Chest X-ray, PA view. Patient: 47 years old, sex M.
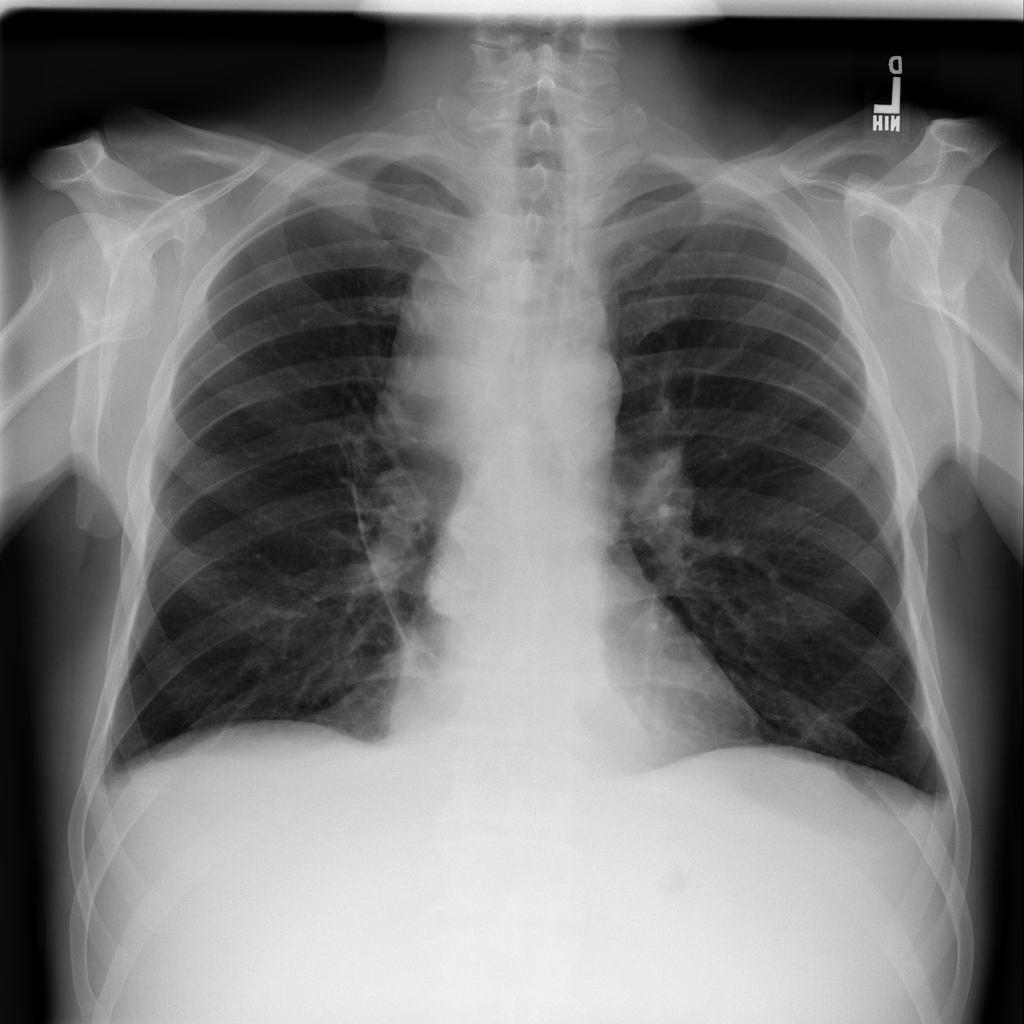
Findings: Mass